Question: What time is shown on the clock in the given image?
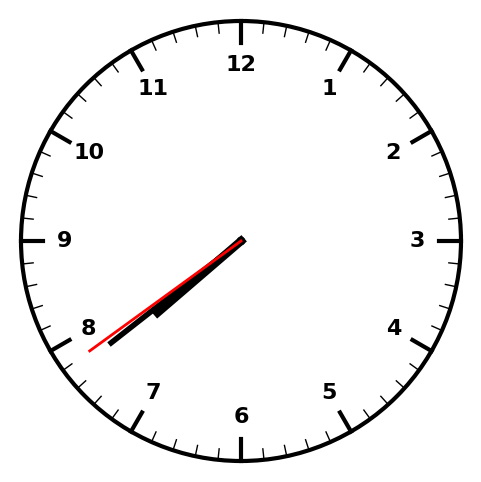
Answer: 07:38:39